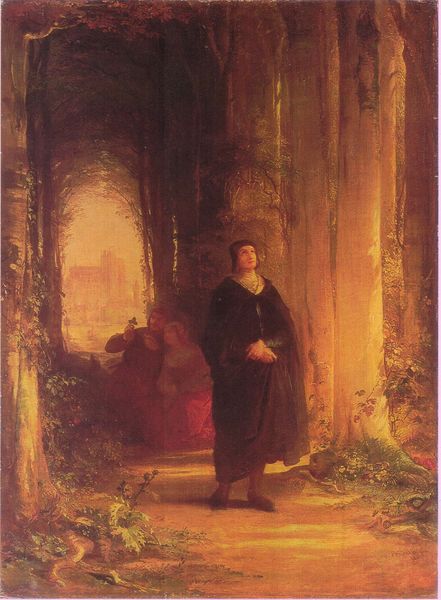
Titel: Erwin von Steinbach
Künstler: August von Kreling
Standort: Hannover
Institution: Niedersächsische Landesgalerie
Schlagwörter: baum, blätter, dunkel, gemälde, gott, gruppe, hand, kopf, mann, schatten, umhang, weiß, baumstämme, bäume, frauen, gelb, grün, landschaft, menschen, ocker, sitzen, stadt, abend, blumen, braun, frau, hell, hintergrund, hut, licht, männer, orange, schwarz, ausblick, blick, gebäude, gras, haus, park, rot, schloss, weg, wiese, beige, haube, malerei, kappe, mütze, arm, arme, augen, gesicht, kragen, mensch, stehen, hände, öl, baumstamm, erde, gräser, natur, stamm, gehen, kirche, sonne, gewand, gold, kutte, mantel, drei, paar, pflanzen, gotik, höhle, wald, garten, kopfbedeckung, liebe, schuhe, warm, allee, nebel, romantik, stämme, dichter, lciht, durchgang, farn, warten, abendrot, geheimnisvoll, oben, gang, denken, burg, durchblick, glaube, kreuz, religion, dom, spaziergang, wurzel, moos, lichtung, nonne, offenbarung, schlange, beten, gebet, krause, kathedrale, gewächse, liebespaar, verschwommen, unterholz, wurzeln, efeu, hintergund, gotisch, romantisch, hilfe, versuchung, dickicht, märchen, vision, priester, schreiten, kruzifix, mönch, historismus, heiliger, heilige, räuber, erleuchtung, goethe, heilig, betend, waldweg, gläubig, akelei, idee, kleeblatt, pilz, eingebung, delacroix, nach oben, säulenwald, trauen, eremit, wunder, erfindung, hamlet, ofenbarung, schwarzer mantel, gotische, einhardt, heilkräuter, baujm, b#ume, verscränkt